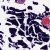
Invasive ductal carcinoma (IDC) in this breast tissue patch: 0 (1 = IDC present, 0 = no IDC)